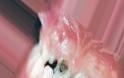
Condition: Caries